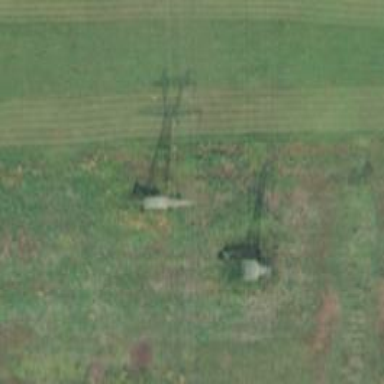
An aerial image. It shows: Lattice structure tower used for power distribution.